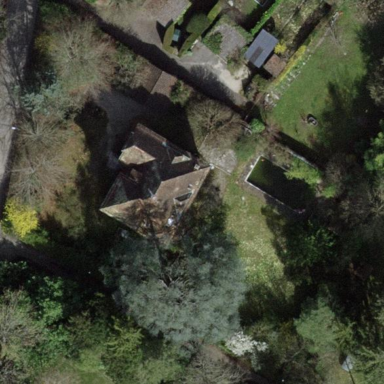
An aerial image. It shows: Garden surrounded by fence.